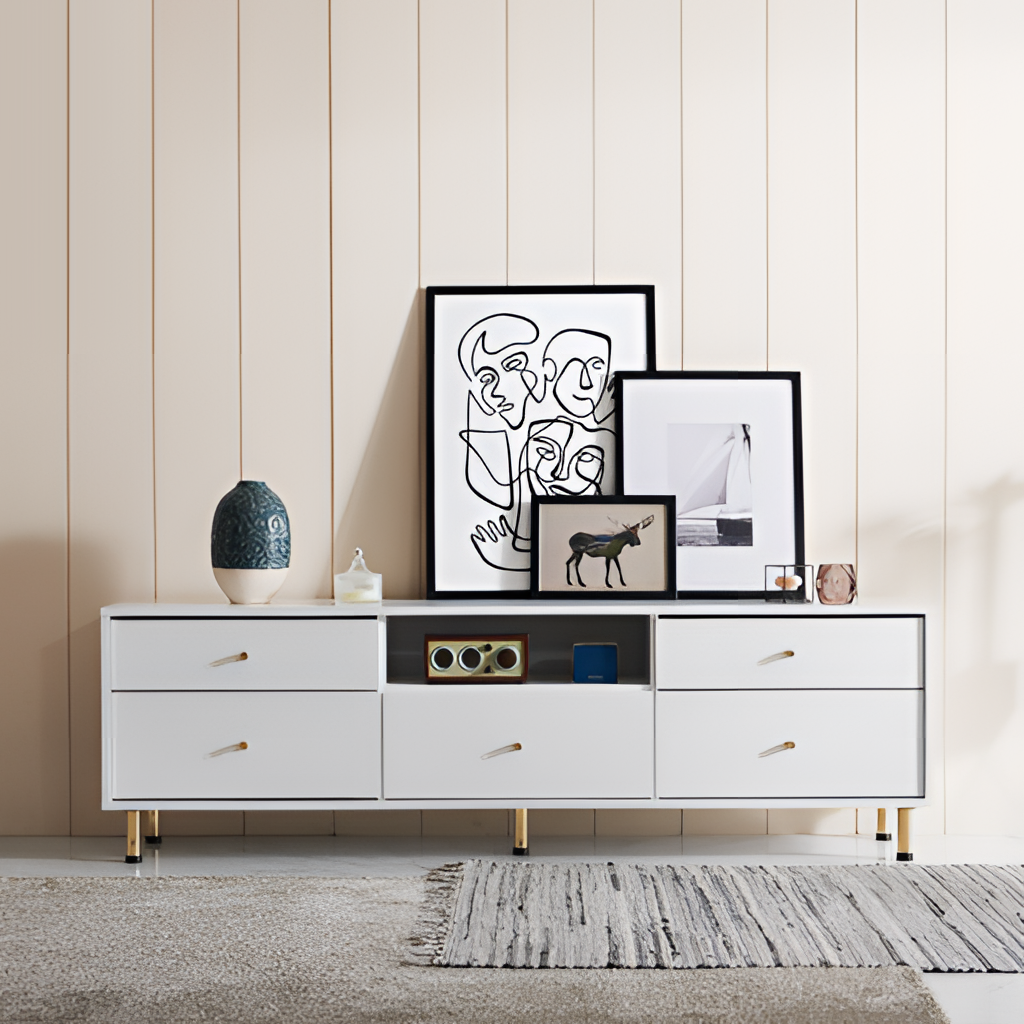
living room, wood sideboard, contemporary, textile flooring, with solid pattern, beige panel wallpaper, with vertical striped pattern